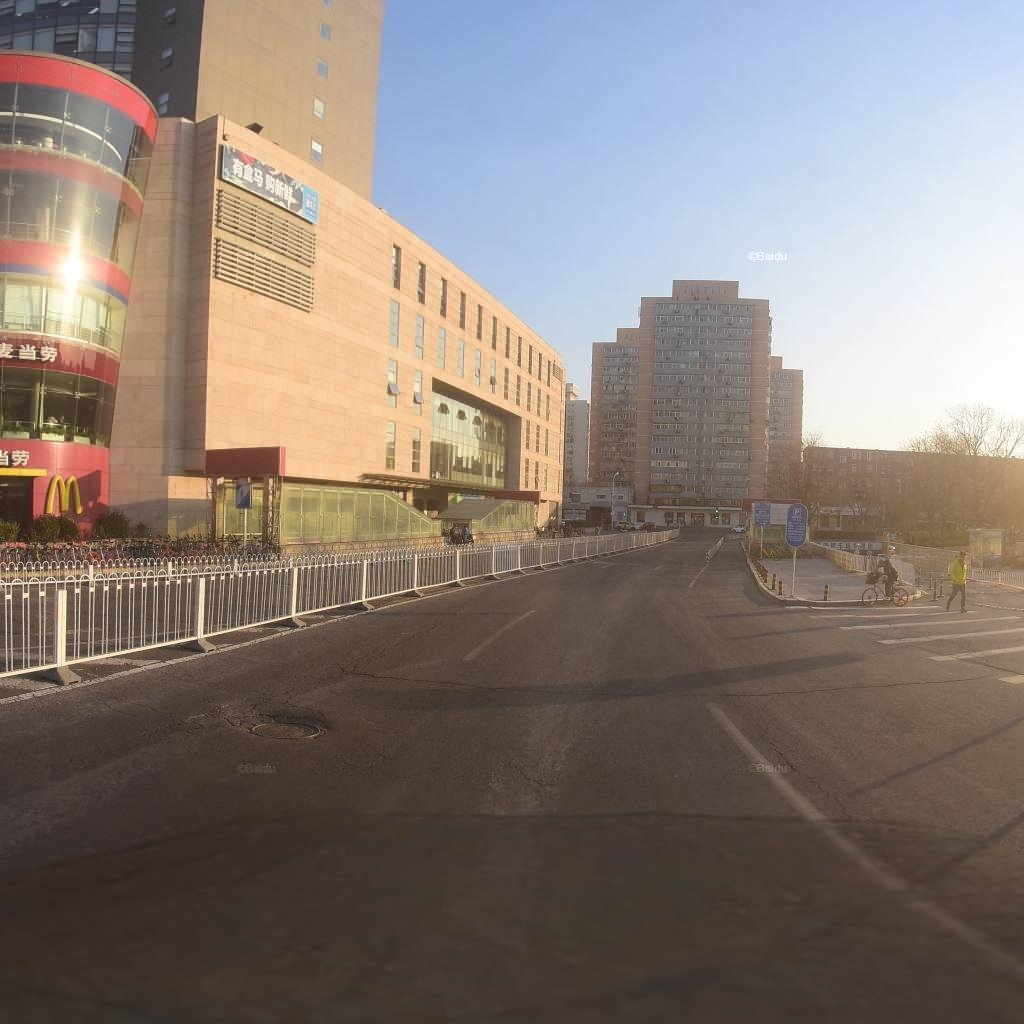
Region: Xicheng
Road damage annotations: transverse crack, longitudinal crack, longitudinal crack, manhole cover, longitudinal crack